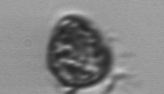
Label: Ciliophora